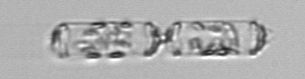
Label: Cerataulina_pelagica